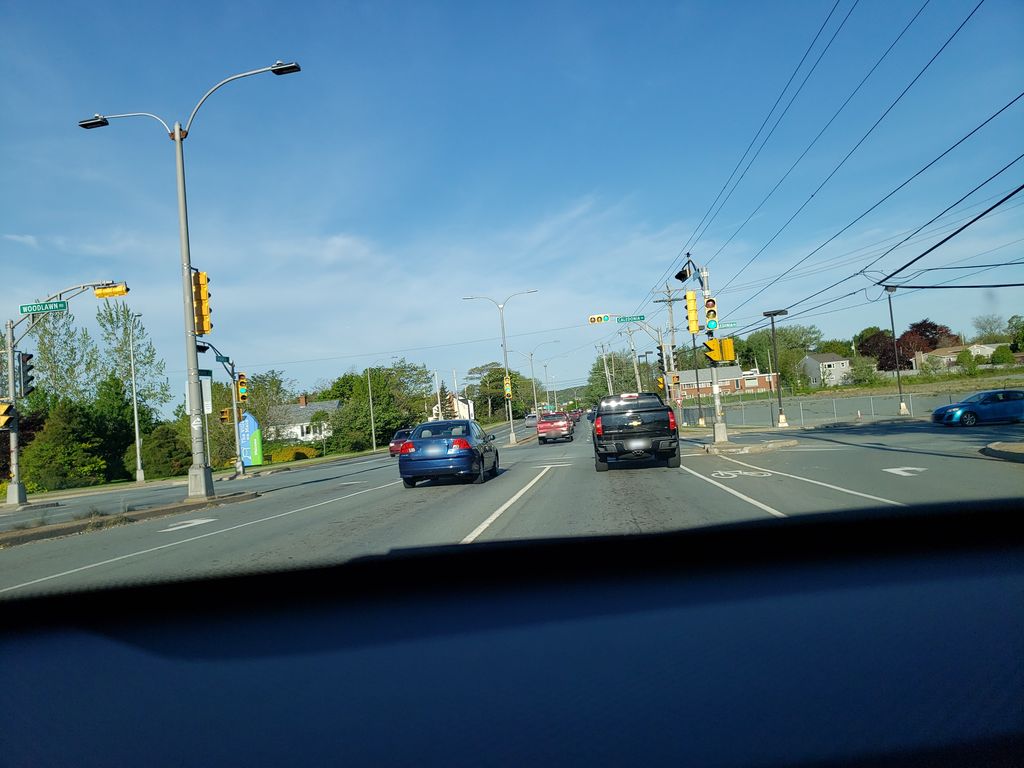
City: halifax